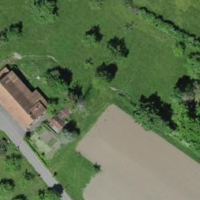
EUNIS habitat code: 24
Species observed at this site:
Corvus corone
Cyanistes caeruleus
Sturnus vulgaris
Corvus frugilegus
Fringilla coelebs
Passer domesticus
Turdus merula
Columba palumbus
Phylloscopus collybita
Parus major
Erithacus rubecula
Milvus milvus
Pica pica
Sitta europaea
Columba livia
Ciconia ciconia
Picus viridis
Motacilla alba